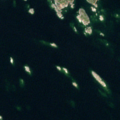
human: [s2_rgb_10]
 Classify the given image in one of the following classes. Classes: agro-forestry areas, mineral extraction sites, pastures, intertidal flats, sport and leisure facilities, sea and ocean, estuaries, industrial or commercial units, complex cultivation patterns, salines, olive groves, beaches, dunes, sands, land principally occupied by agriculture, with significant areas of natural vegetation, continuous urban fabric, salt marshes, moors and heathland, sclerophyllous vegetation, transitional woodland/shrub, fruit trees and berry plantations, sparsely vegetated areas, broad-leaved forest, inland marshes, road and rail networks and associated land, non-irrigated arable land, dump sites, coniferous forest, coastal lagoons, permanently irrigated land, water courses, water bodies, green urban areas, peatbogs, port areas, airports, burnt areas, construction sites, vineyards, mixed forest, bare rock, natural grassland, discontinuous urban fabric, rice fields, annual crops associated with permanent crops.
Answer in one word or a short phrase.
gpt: sea and ocean